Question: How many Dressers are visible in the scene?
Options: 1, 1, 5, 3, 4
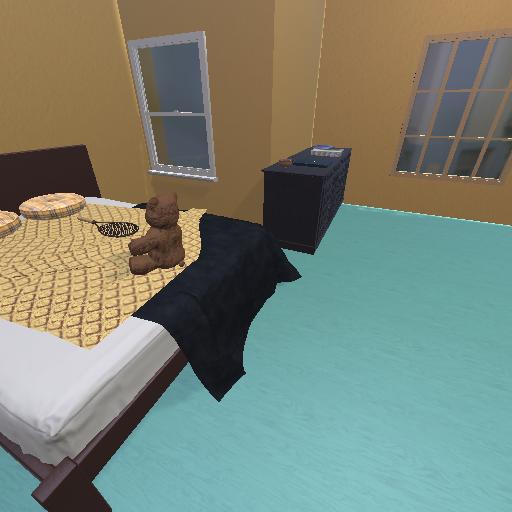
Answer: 1